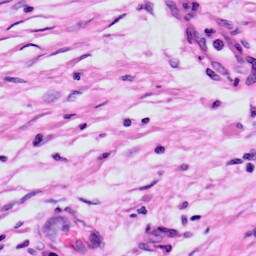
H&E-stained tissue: Skin